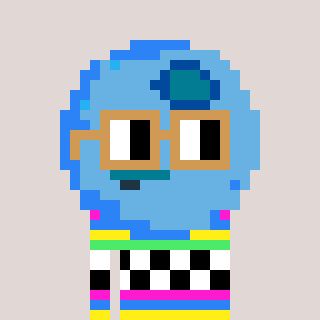
a pixel art character with square brown glasses, a blueberry-shaped head and a hotbrown-colored body on a warm background